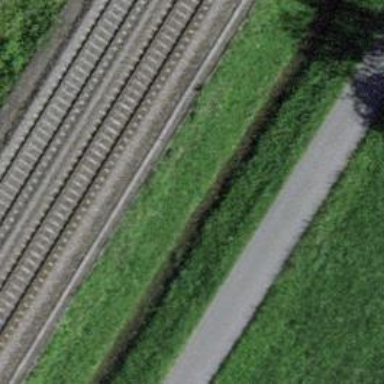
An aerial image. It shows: Railway milestone.